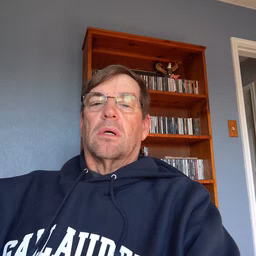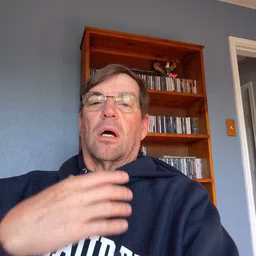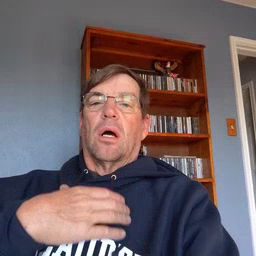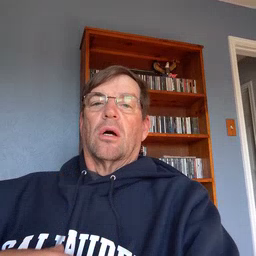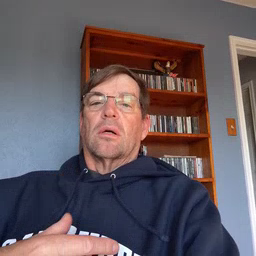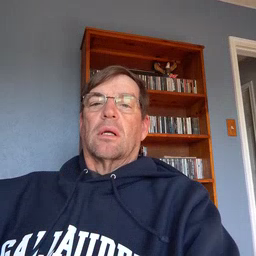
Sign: hungry